Question: I have a problem where i need to show the images with some details in each and every cell of a row.
To achieve this i used custom formatter for a cell.

The cellvalue will give image source. but what to do to get the info and in custom formatter method.
Client side code for grid.
'''
var functionsMapping = {
"abc": function (cellValue, opts, rowObject) {
var tbl = "<table><tr><td><a href='/home1/About'><img src='" + cellValue + "' alt='a' /></a></td></tr>";
tbl += "<table><tr><td>Name :aaa</td></tr>";
tbl += "<table><tr><td>Phone :8888</td></tr></table>";
return tbl;
}
};
$(document).ready(function () {
$.ajax({
type: "POST",
async: true,
url: "/home1/GetGridModel",
success: function (data) {
colMM = data.colmodel;
ColNN = data.colN;
for (i = 0; i < colMM.length; i++) {
cm = colMM[i];
if (cm.hasOwnProperty("formatter") && functionsMapping.hasOwnProperty(cm.formatter)) {
cm.formatter = functionsMapping[cm.formatter];
}
}
jQuery("#mygrid").jqGrid({
url: '/home1/GetImageGridData',
datatype: "json",
mtype: "POST",
colNames: ColNN,
colModel: colMM,
rowNum: 4,
width: 700,
height: '300',
pager: $("#pager")
});
}
});
});
'''
Controller Code:
'''
[HttpPost]
public JsonResult GetImageGridData(FormCollection frmcl)
{
int icol = 3;
// it gives array of data
object[] entity = this.FetchData();
string[] colnames = new string[icol];
for (int icount = 1, ilength = icol; icount <= ilength; icount++)
{
colnames[icount - 1] = "Col" + icount.ToString();
}
var eee = this.ToExpandoObject();
object[] data1 = null;
data1 = (from s in eee
select new
{
id = 1,
cell = GetColumns(s,colnames)
}).ToArray();
var jsonData = new
{
total = data1.Count() / 4,
page = 1,
records = data1.Count(),
rows = data1,
userData = "aaa"
};
return Json(jsonData);
}
private object[] GetColumns(object s, string[] colnames)
{
object[] row = new object[colnames.Length];
IDictionary<string, object> propertyValues = (IDictionary<string, object>)s;
int i = 0;
foreach (string col in colnames)
{
row[i++] = propertyValues[col].ToString();
}
return row;
}
public List<dynamic> ToExpandoObject()
{
var result = new List<dynamic>();
int icol = 3;
object[] entity = this.FetchData();
string imagefieldname = "ImageSrc1";
string[] colnames = new string[icol];
for (int irow = 0; irow < entity.Count(); irow++)
{
dynamic e = new ExpandoObject();
var d = e as IDictionary<string, object>;
for (int collength = 0; collength < icol; collength++)
{
d.Add("Col" + (collength+1).ToString() , entity[irow].GetType().GetProperty(imagefieldname).GetValue(entity[irow], null));
}
result.Add(e);
}
return result;
}
}
'''
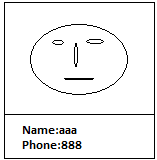
Answer: You can include any correct HTML fragment of data as output of the custom formatter. You current you use many open tags '<table>' and no '</table>'. It will break jqGrid. You can tor example use '<br/>' and '<hr/>' in the data fragments to have no '<tables>' at all or you can use have to fix the returned string by removing '<table>' from every string and appending the data with '</table>'.
: the code which you post still generate wrong HTML fragments. The function 'functionsMapping.abc' return string which contains '<table>' and only '</table>'.
Additionally your server code is very buggy:
- 'id = 1''id'- 'userData''userdata'- 'userData'- 'gridview: true''pager: "#pager"''pager: $("#pager")'- 'rowNum: 4''rowList'
If you want to send some custom information for every row you can place all as map by id inside of 'userdata' object. For example if you post rows with ids '"i10"', '"i20"', '"i30"' then the 'userdata' could be like
'''
var jsonData = new {
page = 1,
...
userdata = new {
i10: { ... }, // custom data for the row i10
i20: { ... }, // custom data for the row i20
i30: { ... } // custom data for the row i30
}
};
'''
Of case you can easy generate the value for the 'userdata' as dynamic object and not static as in the example above. I wanted just explain you the idea.
The data from 'userdata' you will see in the callbacks of 'jqGrid' mostly as '$(this).jqGrid("getGridParam", "userData")'.